Question: How can I detect when a 2D moving object has crossed its own path?

I store the path as an array of points based on the plane's previous positions.
Pseudo-code or any programming language can be used to describe a solution.
Here's my code I've tried already - it detects a full 360 loop. I think I need a different approach.
'''
CGFloat angleDiff = angleCurr - lastAngleRecorded;
lastAngleRecorded = angleCurr;
// Ensure -180 < angleDiff < 180
angleDiff = angleDiff > M_PI ? angleDiff - (M_PI*2) : angleDiff;
angleDiff = angleDiff < -M_PI ? angleDiff + (M_PI*2) : angleDiff;
// Reset tracking of the loop of the plane's angle exceeds (turns too sharply) or falls below the limits
if(fabsf(angleDiff) < angleDiffMinAllowed || fabsf(angleDiff) > angleDiffMaxAllowed) {
if(++ringFaultCount >= ringFaultCountMax) {
[self resetTracking];
return;
}
}
ringFaultCount = 0;
// Add plane position to ring polygon
[ringPoints addObject:[NSValue valueWithCGPoint: ccp(targetPlane.position.x, targetPlane.position.y)]];
// Add angleDiff to angleTotal
angleTotal += angleDiff;
// Completed loop?
if(fabsf(angleTotal) >= M_PI * 2.f) {
[self resetTracking];
if(isRingJoined){
CCLOG(@"%@ RING COMPLETE", NSStringFromSelector(_cmd));
}
return;
}
'''
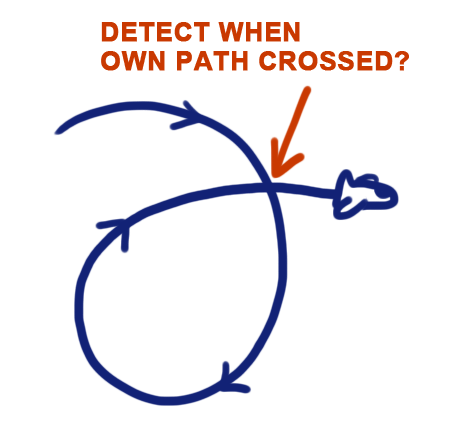
Answer: I also had the problem, I solved it by making a straight line in a coordinate system:
'''
y = mx+q+-tolerance
'''
Let me explain:
The line is the tangent of the curve at the point you check if there is a collision this is the line the "aircraft" followed in that point.
The tolerance will make the line move a litlle bit up and also one a little bit down.
so you get 2 parralel lines witch can be seen as boundarys.
you also have to make a tolerance on the x-axis
The m is the direction of the line, its: tan(angle), the angle is the angle with the x-axis.
If all that is setup than you have to do this:
'''
if(y_point < mx+q+tolerance && y_point> mx+q-tolerance && x_points > x-tolerance && x_point< x+tolerance
{
// some code
}
'''